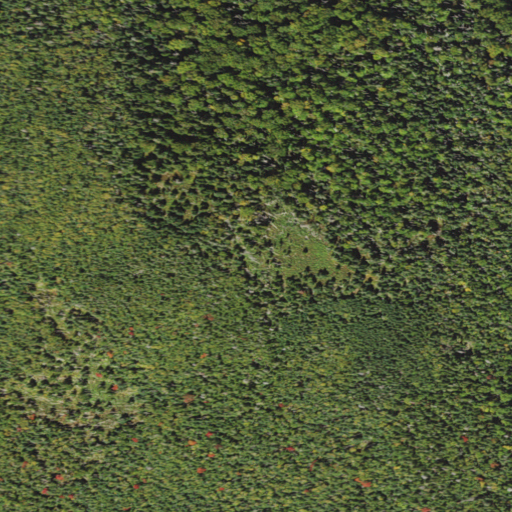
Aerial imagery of mountain in New Hampshire named Big Bickford Mountain containing mixed forest, evergreen forest, and deciduous forest